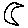
Label: moon